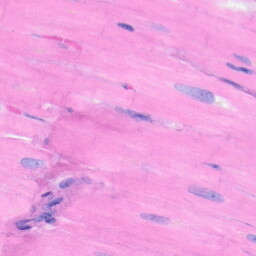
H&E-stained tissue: Heart